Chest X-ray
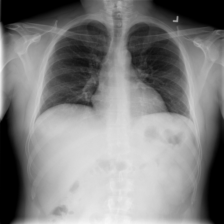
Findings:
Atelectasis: negative
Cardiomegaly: negative
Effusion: negative
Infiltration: negative
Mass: negative
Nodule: negative
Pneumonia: negative
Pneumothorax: negative
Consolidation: negative
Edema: negative
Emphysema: negative
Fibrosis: negative
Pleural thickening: negative
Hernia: negative